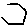
Label: hexagon